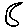
Label: moon